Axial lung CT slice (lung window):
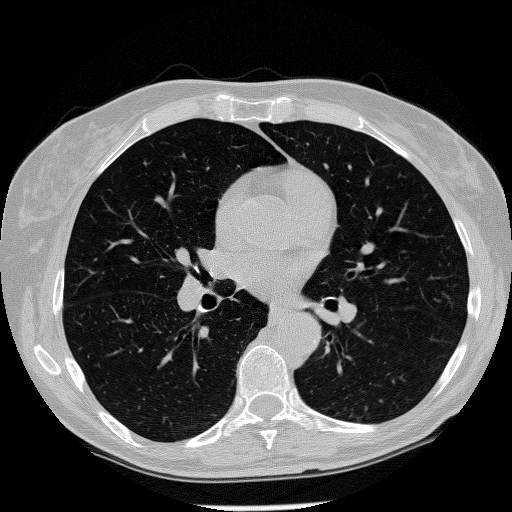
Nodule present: no